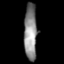
Tissue: lung
Cell type: Endothelial cells
Senescence score: 0.5509
Nuclear area (px): 718
Mean DAPI intensity: 136.986